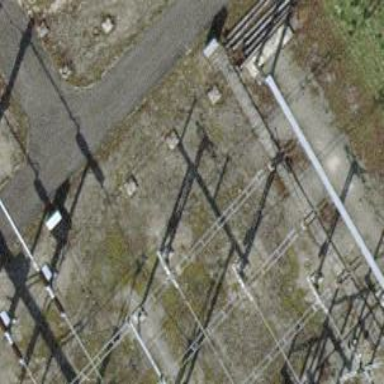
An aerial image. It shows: Switch used for power control.